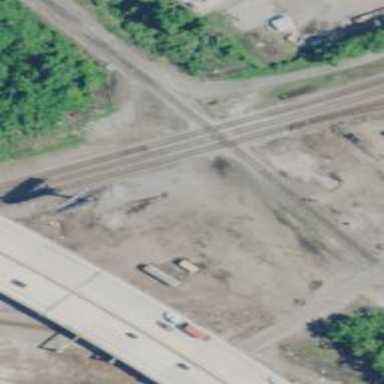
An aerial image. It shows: Railway crossing.